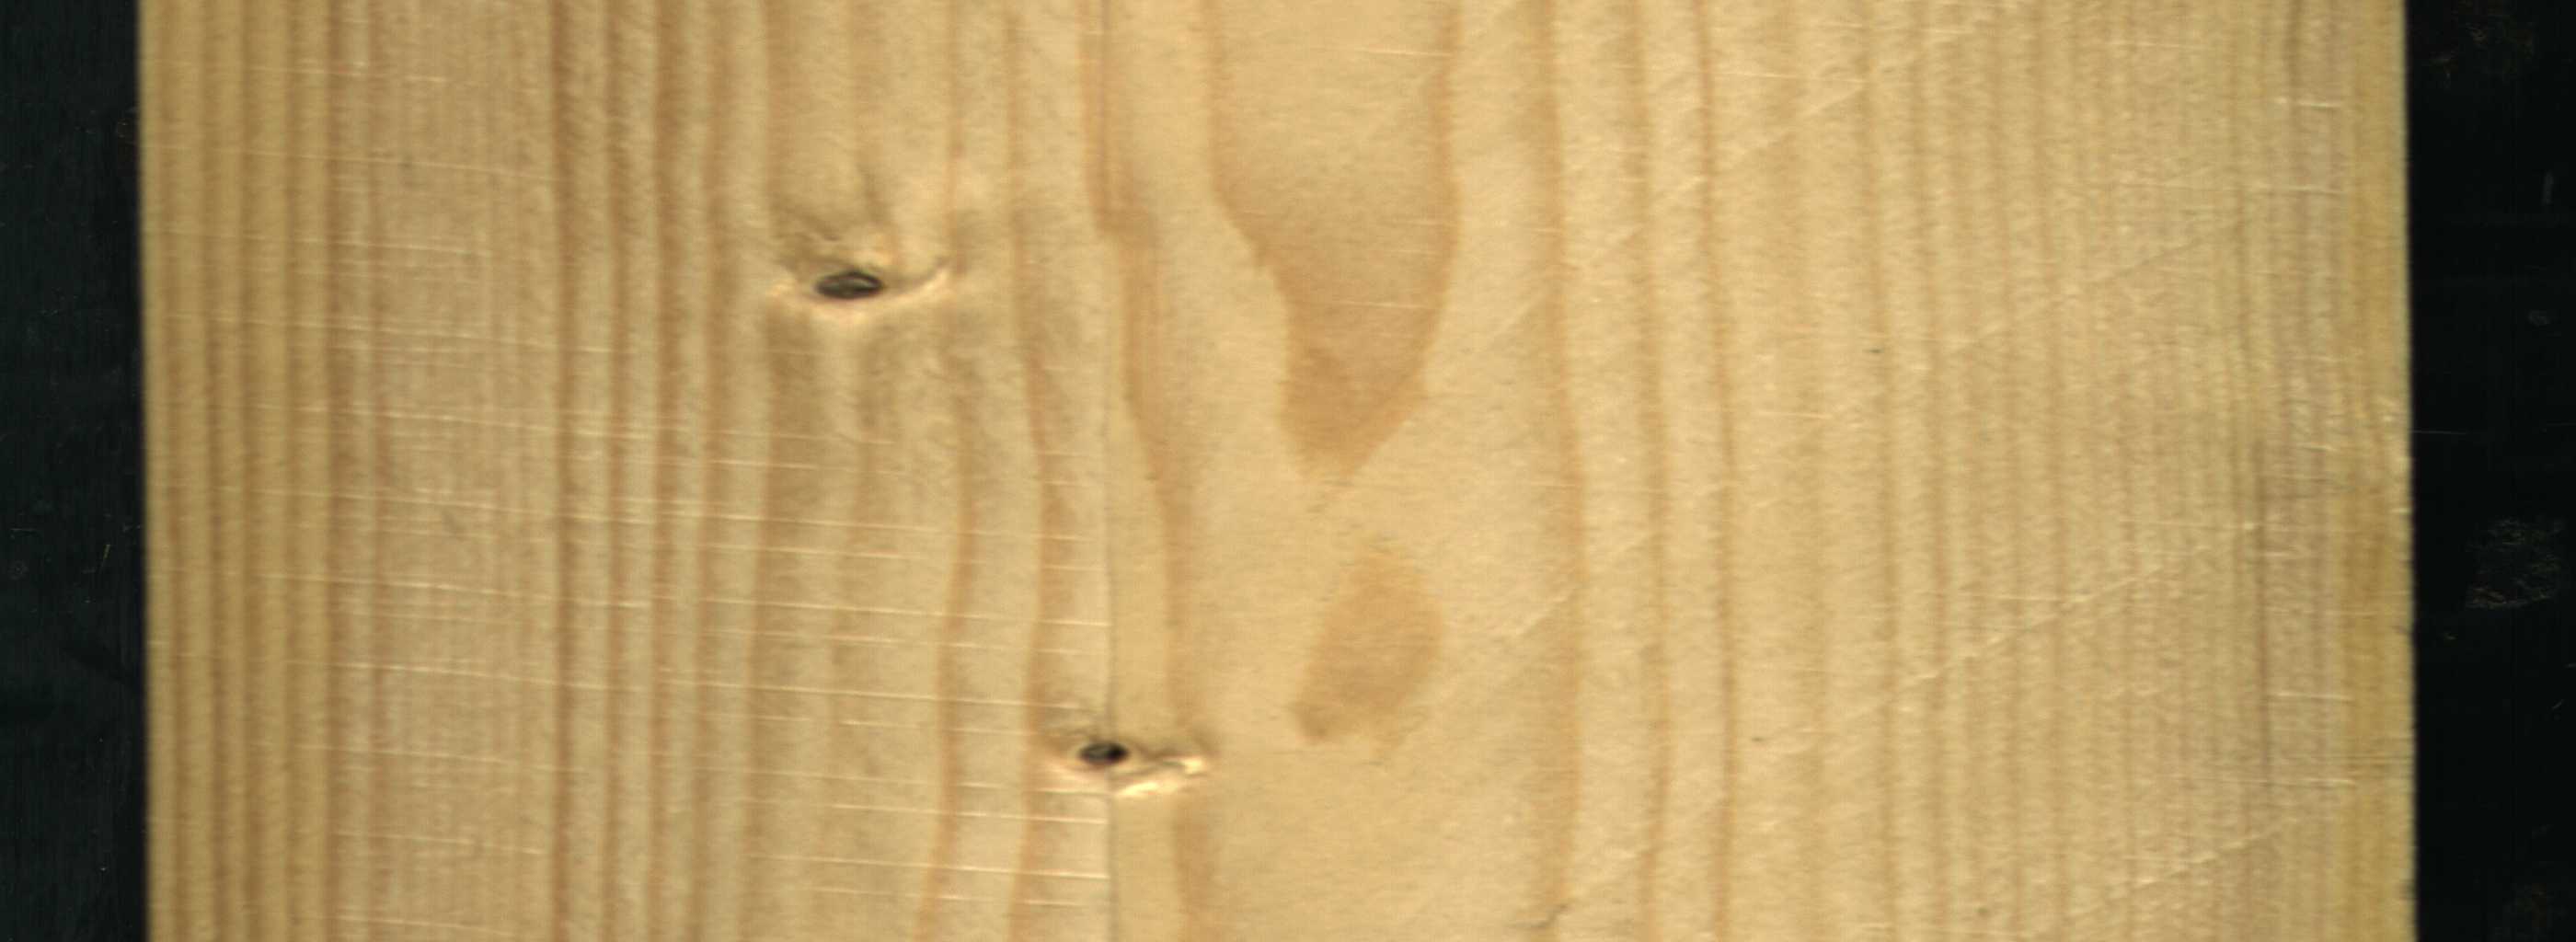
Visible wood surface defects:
Dead_Knot
Dead_Knot